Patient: sex F, age 64
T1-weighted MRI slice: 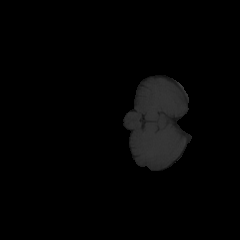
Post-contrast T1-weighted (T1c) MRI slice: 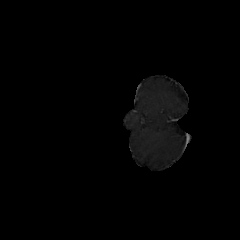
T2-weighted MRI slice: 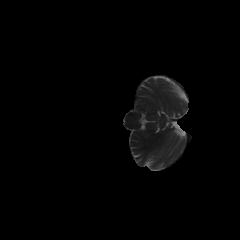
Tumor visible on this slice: no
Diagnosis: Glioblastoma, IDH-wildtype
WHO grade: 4